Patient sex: F
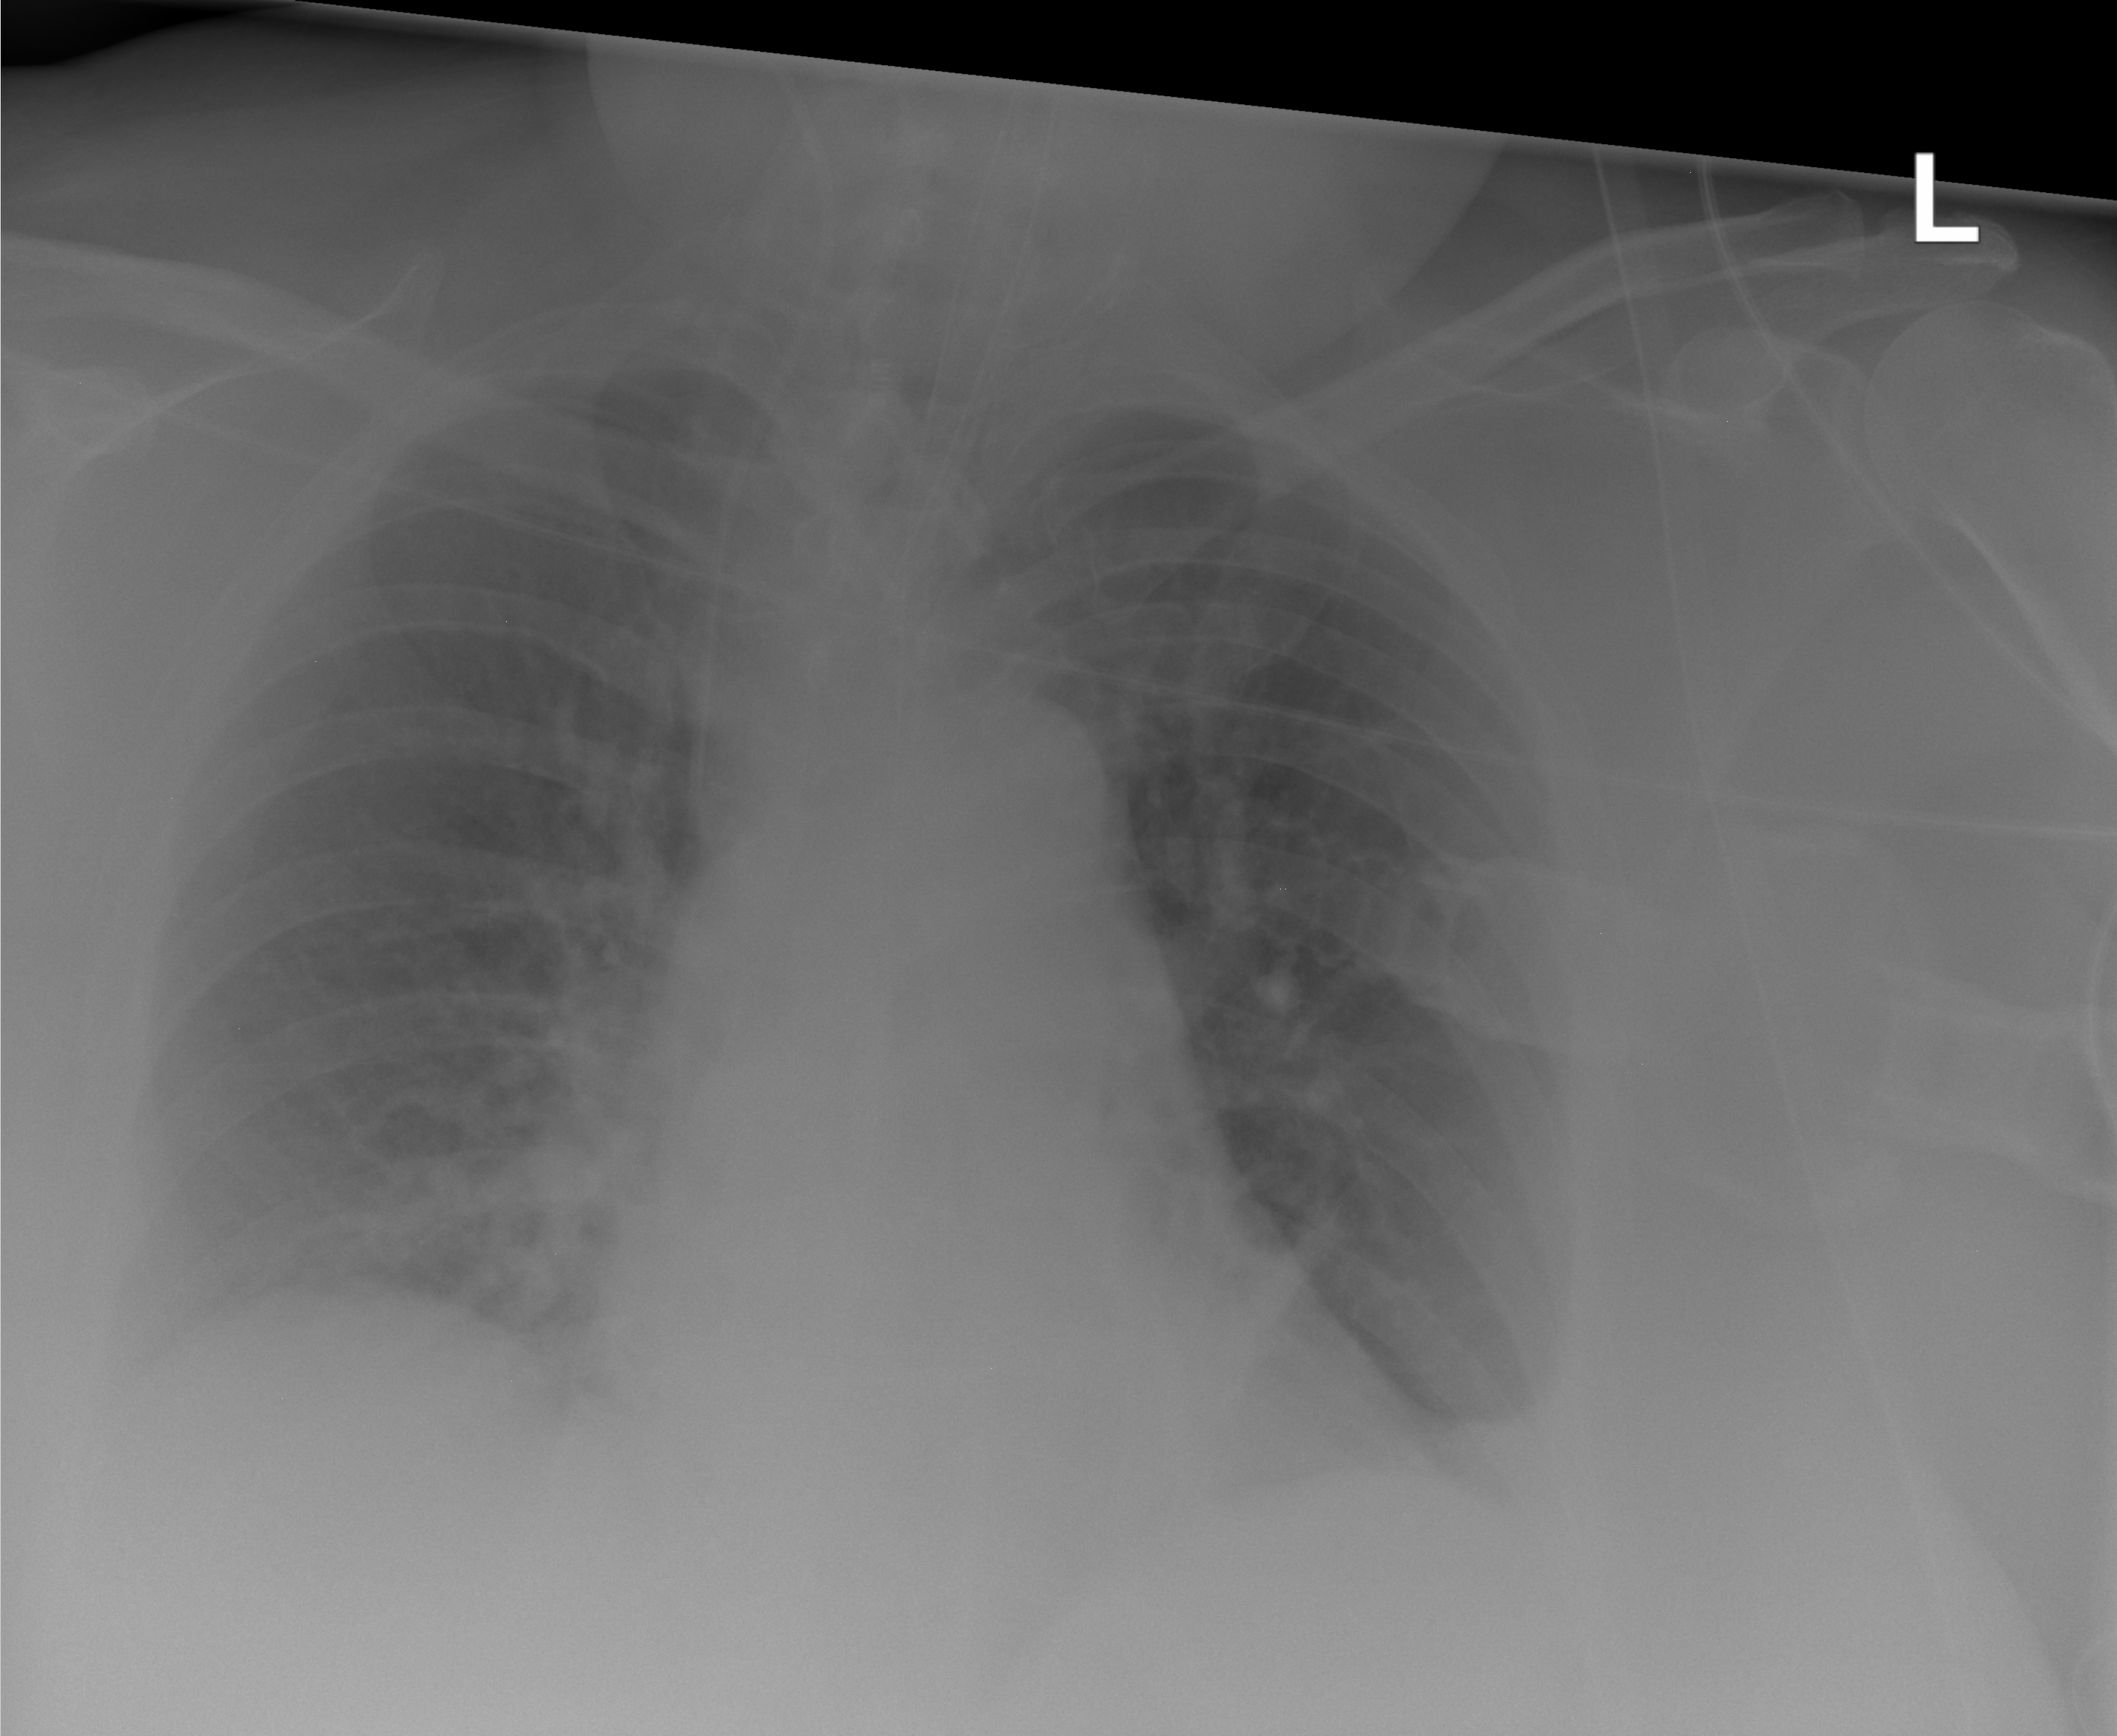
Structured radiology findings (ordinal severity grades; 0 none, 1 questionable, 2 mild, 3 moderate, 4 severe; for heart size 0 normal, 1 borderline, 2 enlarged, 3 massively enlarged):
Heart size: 0
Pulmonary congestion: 1
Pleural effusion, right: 1
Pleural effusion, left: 2
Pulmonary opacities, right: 1
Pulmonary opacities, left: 0
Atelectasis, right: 2
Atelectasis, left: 2